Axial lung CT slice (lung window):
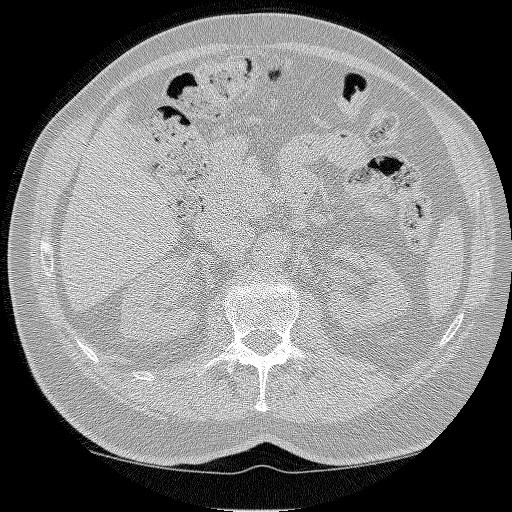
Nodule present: no